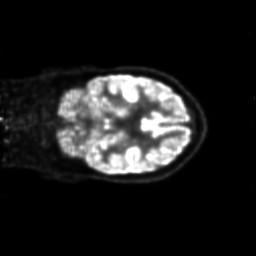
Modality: PET
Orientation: coronal
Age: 30
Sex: male
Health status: ill